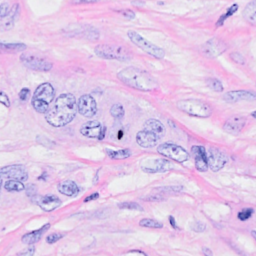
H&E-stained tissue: Breast